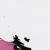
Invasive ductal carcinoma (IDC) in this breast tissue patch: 0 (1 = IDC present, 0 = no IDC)